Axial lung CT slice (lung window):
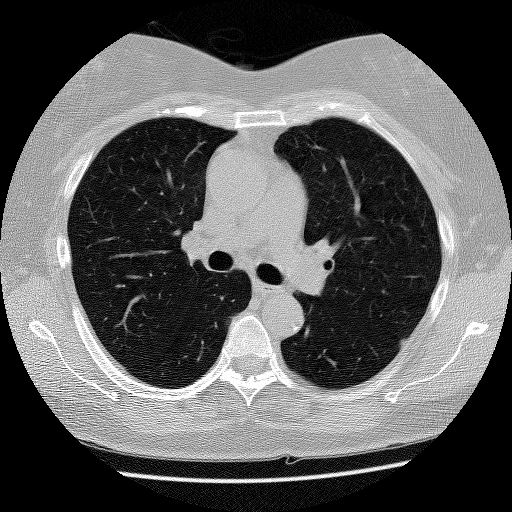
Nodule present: no